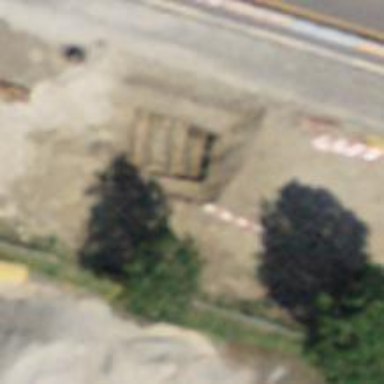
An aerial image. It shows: Gantry structure.